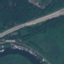
Label: River